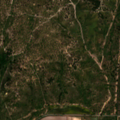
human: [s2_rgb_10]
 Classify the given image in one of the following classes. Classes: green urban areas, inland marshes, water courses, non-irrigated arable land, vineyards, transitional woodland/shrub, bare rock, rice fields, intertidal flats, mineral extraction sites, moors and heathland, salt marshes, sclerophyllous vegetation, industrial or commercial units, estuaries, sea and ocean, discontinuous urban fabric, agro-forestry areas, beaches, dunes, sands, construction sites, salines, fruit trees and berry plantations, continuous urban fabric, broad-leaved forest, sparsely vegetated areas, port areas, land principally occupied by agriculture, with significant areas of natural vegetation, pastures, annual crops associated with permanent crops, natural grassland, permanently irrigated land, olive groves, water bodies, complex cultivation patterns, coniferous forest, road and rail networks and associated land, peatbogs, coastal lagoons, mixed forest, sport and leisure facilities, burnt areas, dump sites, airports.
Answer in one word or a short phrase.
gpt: continuous urban fabric